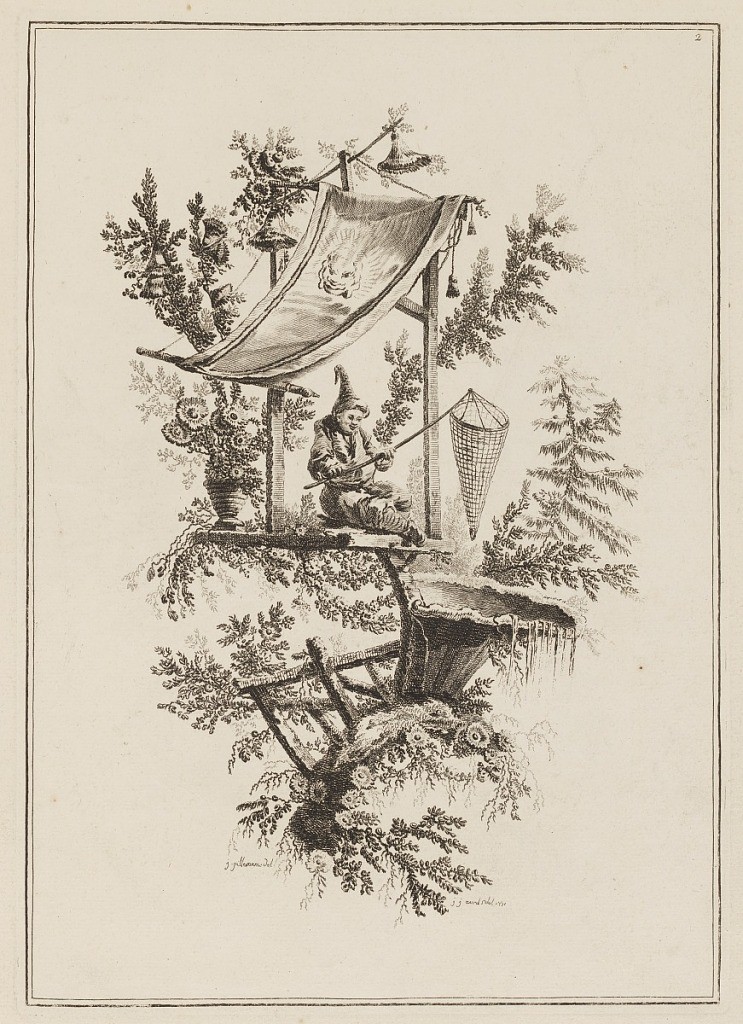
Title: Plate 2, "Suite de douze Pêcheurs et Chasseurs"
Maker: Jean-Baptiste Pillement, French, 1728–1808
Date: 1771
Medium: Etching on paper
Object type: Print
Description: Decorative landscape with Chinese figure sutting under a canopy fishing with a net. Two framing lines. Right top corner: "2". Bottom: "J. Pillement.del."; "j. j. avril-sculp.1771." Bottom center: "Suite de douze Pêcheurs et Chasseurs / se vend à Paris chés Basan et Poignant Mds d'Estampes, rue et Hôtel / Serpente."